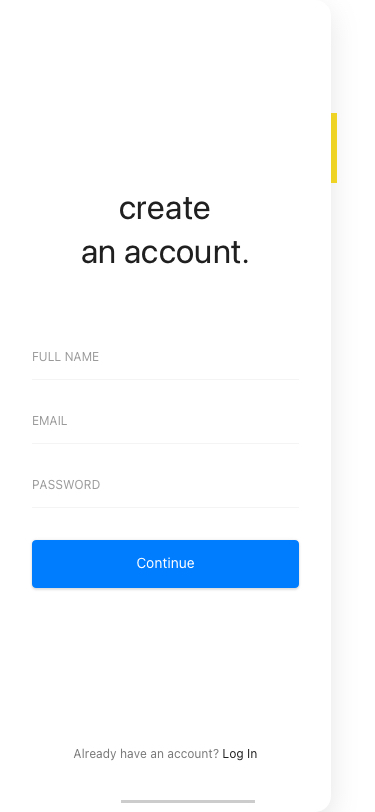
Text in this UI design:
create
an account.
Already have an account? Log In